Question: In my WPF application on .NET 4.0, I'm using two 'DatePicker's and two 'TextBlock's in a horizontal 'StackPanel', and it looks like this:

In the left 'DatePicker', I experimented with a higher font size. Apart from that, there are no special settings or styles.
The buttons are aligned to the 'TextBlock's, but the text in the 'DatePicker' is not.
Here's my XAML:
'''
<StackPanel Orientation="Horizontal"
HorizontalAlignment="Right" VerticalAlignment="Bottom"
>
<TextBlock Text="from " />
<DatePicker SelectedDate="{Binding FromDate, Mode=TwoWay}" FontSize="14" />
<TextBlock Text=" until " />
<DatePicker SelectedDate="{Binding ToDate, Mode=TwoWay}" />
</StackPanel>
'''
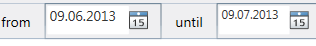
Answer: Thanks Jorge, it was a 'Button' style in the App.xaml:
'''
<Style TargetType="{x:Type Button}">
<Setter Property="Margin" Value="0 5 10 5" />
</Style>
'''
This style applied to the button inside of the 'DatePicker' as well.